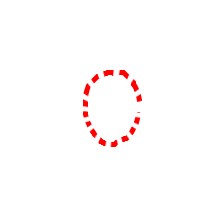
Shape: circle